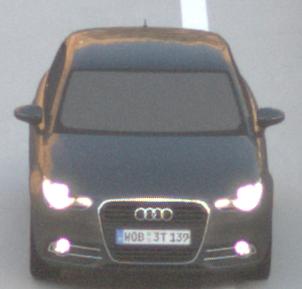
Make: Audi
Model: A1 Sportback 1.2 TFSI
Detailed model: A1 (8X) Sportback
Model produced from: 2012/03
Model produced until: 2014/11
Doors: 5
Color: gray
Road condition: dry road
Daytime: sunrise or sunset
Contrast: low contrast